Interaction volume radius: 10 \u00c5
Interaction volume height: 10 \u00c5
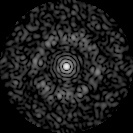
Disorder parameter: 0.8179